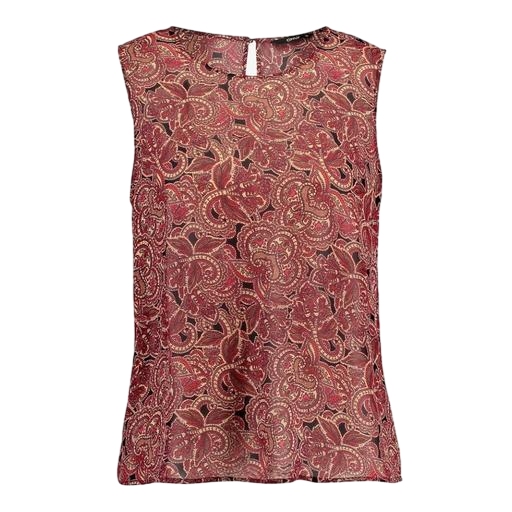
red printed tank, red sleeveless printed t-shirt, sleeveless and red pattern, white background